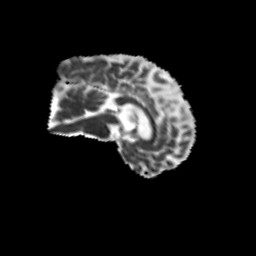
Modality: MD
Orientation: sagittal
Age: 65
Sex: male
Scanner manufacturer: siemens
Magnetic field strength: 3 T
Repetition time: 8.6 s
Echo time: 0.095 s